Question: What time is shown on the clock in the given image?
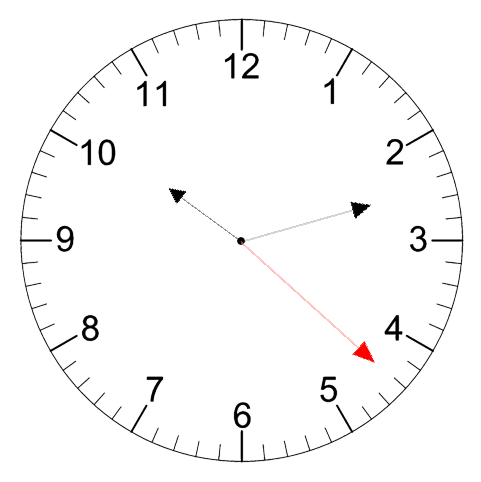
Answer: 10:12:22